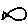
Label: fish